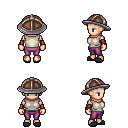
a pixel art fantasy rpg character, female body template, human, light skin, white sleeveless shirt, magenta pants, pink long mohawk hairstyle, chain helm, cloth bracers, gray slippers, four views (front, back, left, right), 2x2 character sprite sheet, small pixel art, hard edges, no anti-aliasing